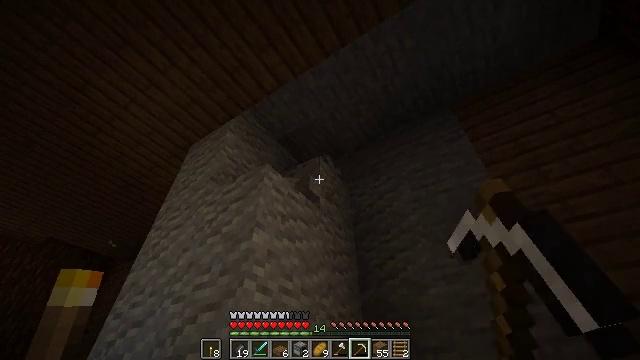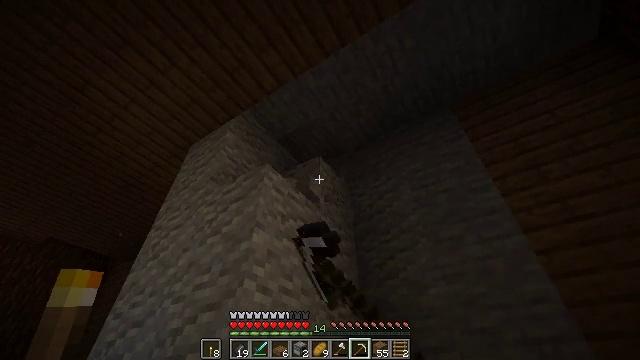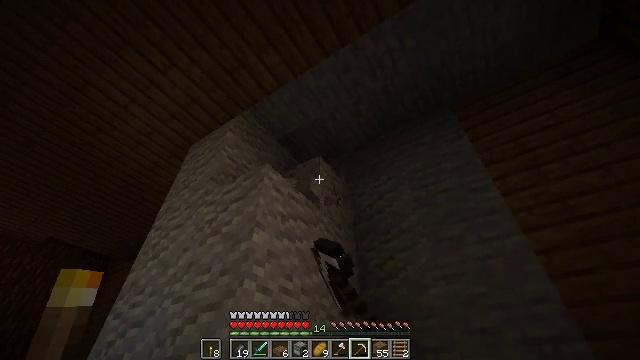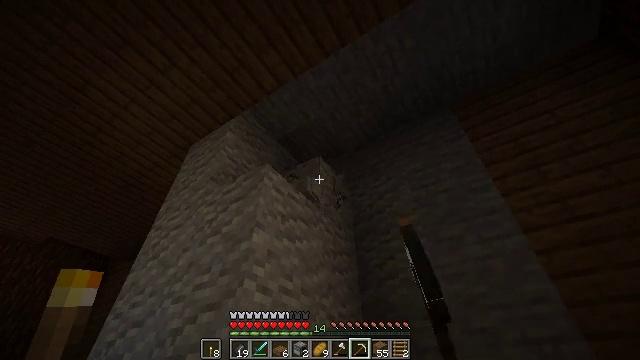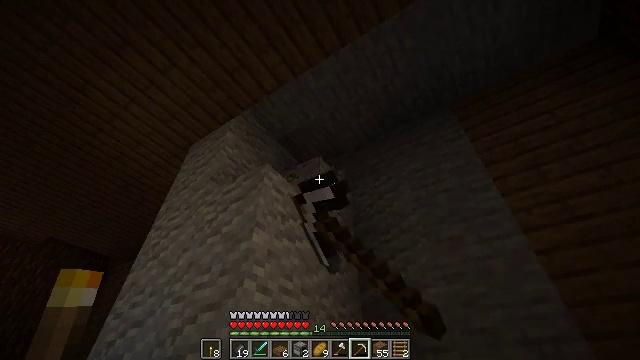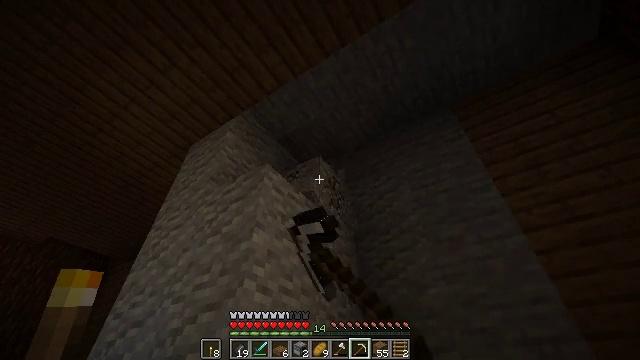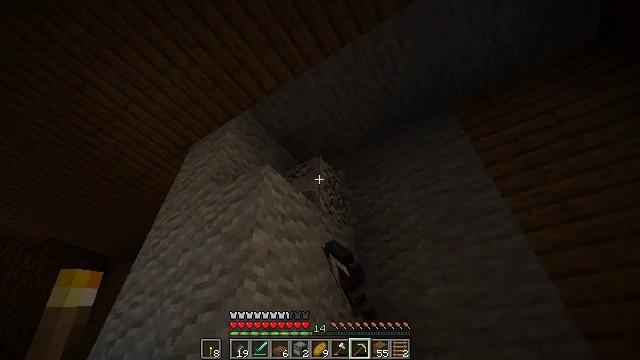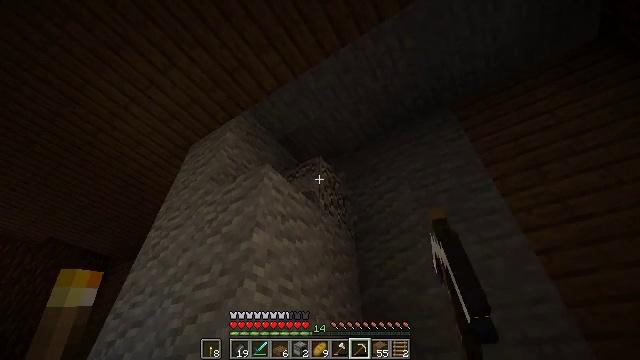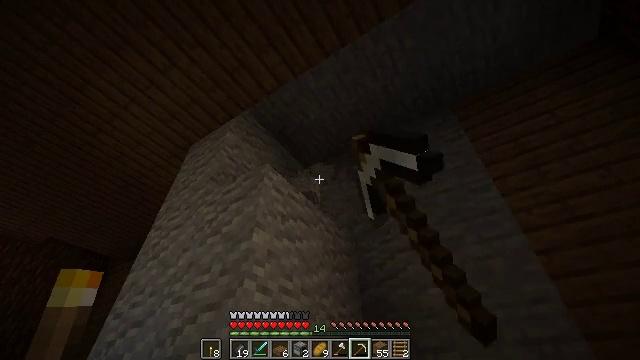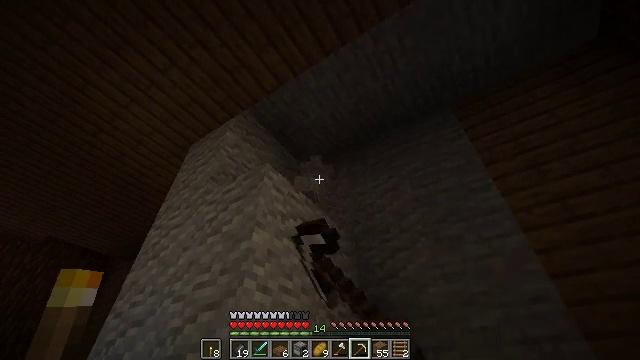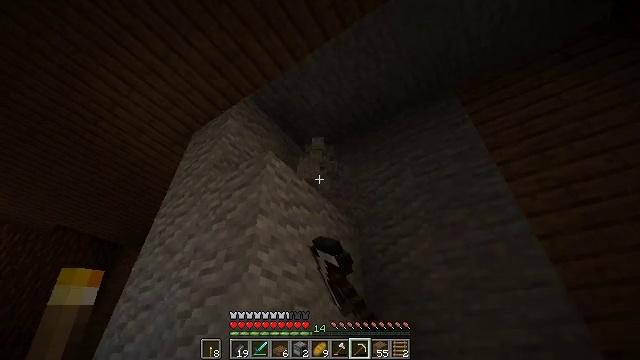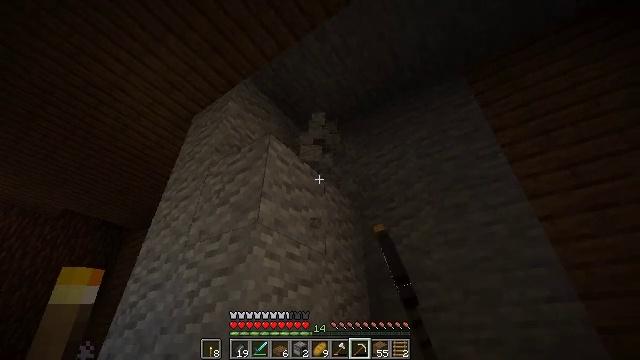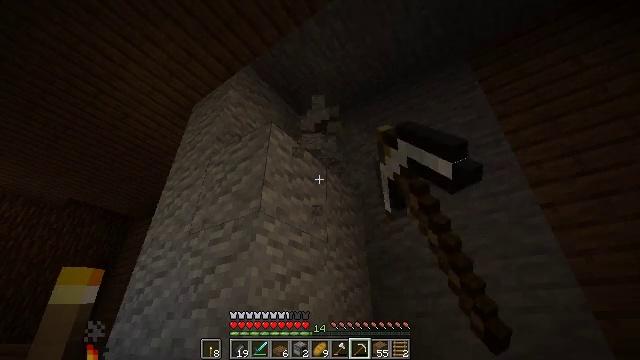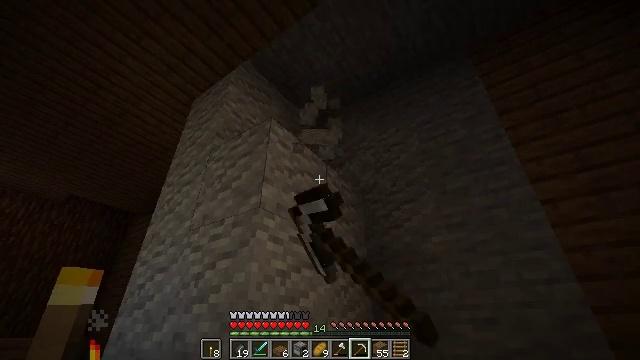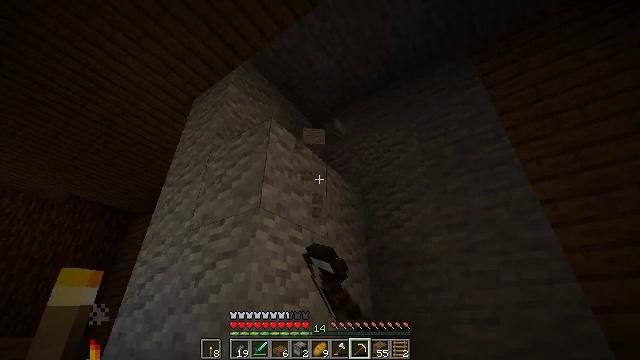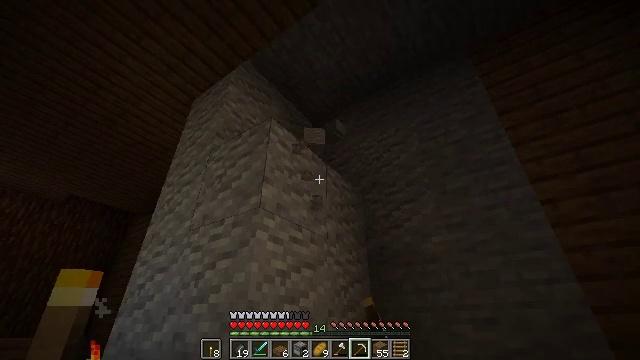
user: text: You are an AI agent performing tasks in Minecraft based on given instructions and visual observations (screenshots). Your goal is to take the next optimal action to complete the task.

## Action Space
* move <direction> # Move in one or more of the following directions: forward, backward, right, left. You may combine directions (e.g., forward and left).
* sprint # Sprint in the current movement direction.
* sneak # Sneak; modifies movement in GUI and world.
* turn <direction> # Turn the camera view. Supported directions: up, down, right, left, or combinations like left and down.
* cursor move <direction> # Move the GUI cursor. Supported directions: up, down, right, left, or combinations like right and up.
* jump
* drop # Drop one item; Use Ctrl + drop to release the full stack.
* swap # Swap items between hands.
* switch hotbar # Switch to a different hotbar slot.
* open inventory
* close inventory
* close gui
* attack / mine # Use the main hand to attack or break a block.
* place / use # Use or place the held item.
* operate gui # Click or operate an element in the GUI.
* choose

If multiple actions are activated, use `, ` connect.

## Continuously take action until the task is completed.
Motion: motion action
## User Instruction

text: Gather andesite blocks.
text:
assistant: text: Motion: attack / mine
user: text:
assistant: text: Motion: attack / mine
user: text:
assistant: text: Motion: attack / mine
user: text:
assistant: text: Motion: attack / mine
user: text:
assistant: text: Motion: attack / mine
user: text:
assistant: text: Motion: attack / mine
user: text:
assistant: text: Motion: attack / mine
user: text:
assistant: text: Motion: attack / mine
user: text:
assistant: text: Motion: attack / mine
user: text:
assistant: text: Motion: turn down, attack / mine
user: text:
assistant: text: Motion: turn down, attack / mine
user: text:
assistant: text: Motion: turn down, attack / mine
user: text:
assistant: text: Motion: attack / mine
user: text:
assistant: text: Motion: attack / mine
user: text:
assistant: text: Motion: attack / mine
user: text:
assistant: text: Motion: attack / mine
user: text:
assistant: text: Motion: attack / mine
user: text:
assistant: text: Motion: attack / mine
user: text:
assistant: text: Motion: attack / mine
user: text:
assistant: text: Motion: attack / mine
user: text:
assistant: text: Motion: attack / mine
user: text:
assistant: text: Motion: attack / mine
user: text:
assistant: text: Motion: attack / mine
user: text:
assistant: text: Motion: attack / mine
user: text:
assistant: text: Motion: attack / mine
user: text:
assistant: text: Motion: turn down, attack / mine
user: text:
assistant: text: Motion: turn right and down, attack / mine
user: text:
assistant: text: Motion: turn right and down, attack / mine
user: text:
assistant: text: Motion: attack / mine
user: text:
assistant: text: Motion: attack / mine